Aerial crown-view tile of a tropical tree (Barro Colorado Island, Panama), acquired 20250616:
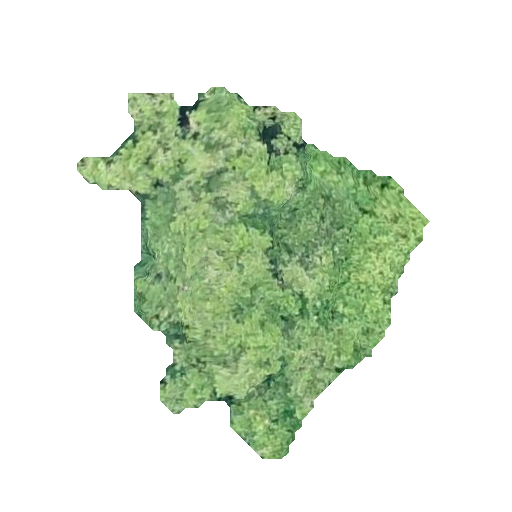
Species: Genipa americana
GBIF accepted scientific name: Genipa americana
Crown area: 106.834 m²